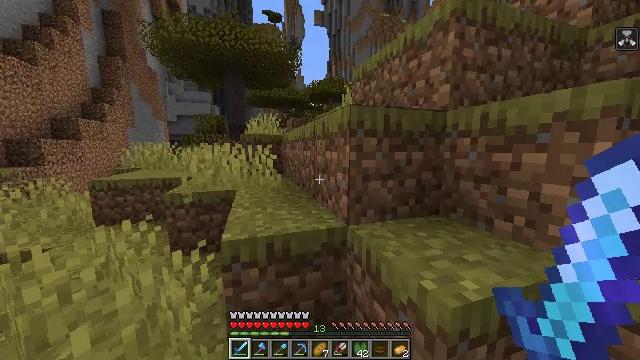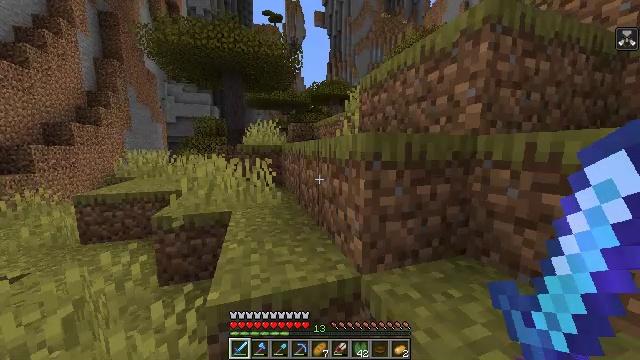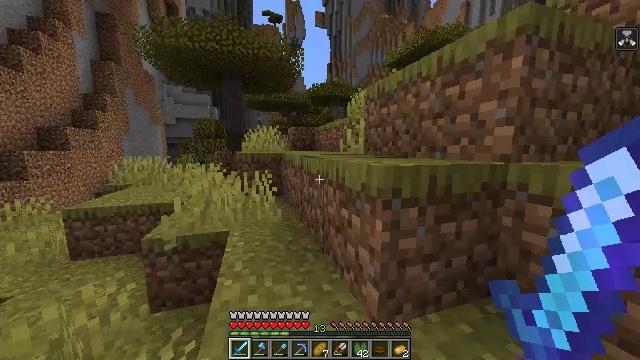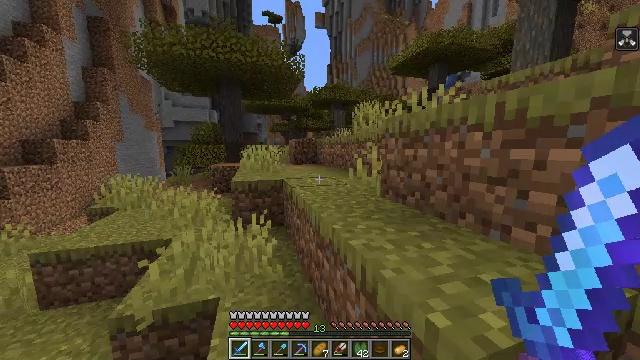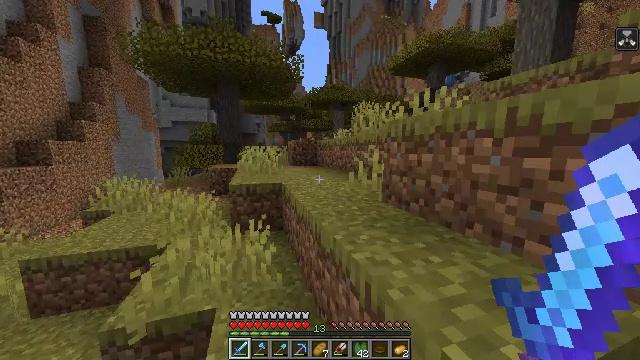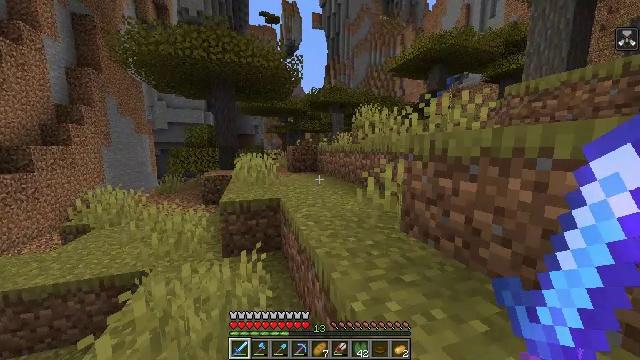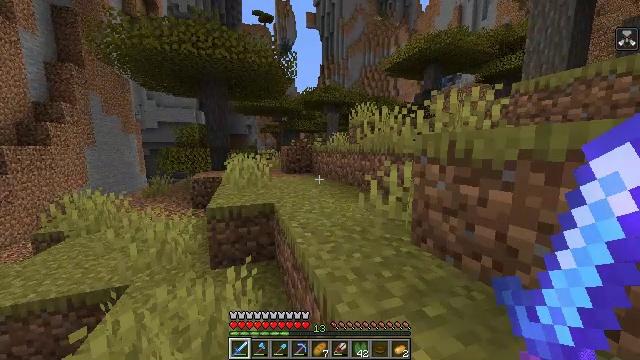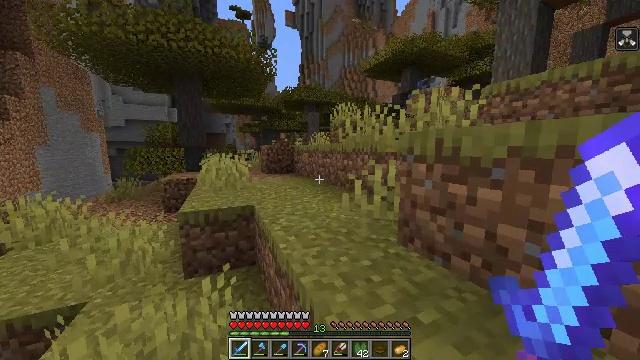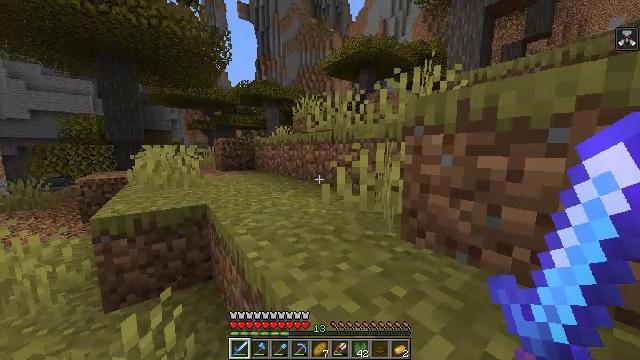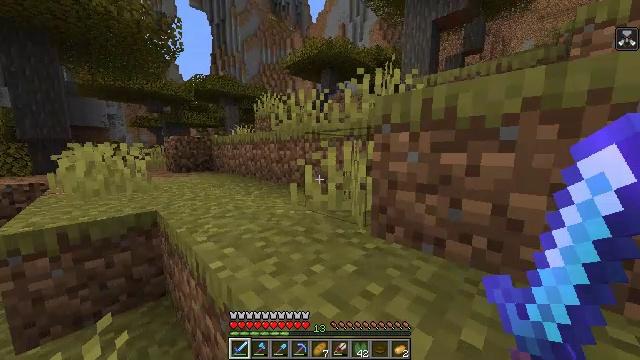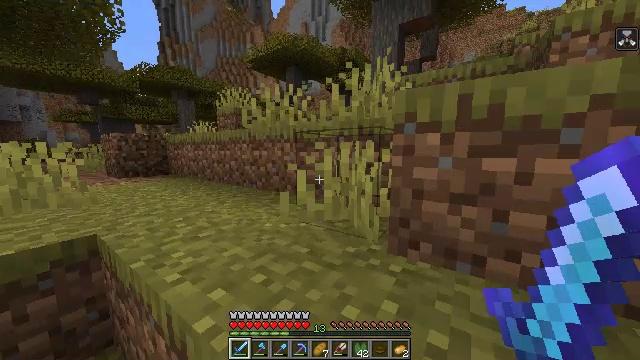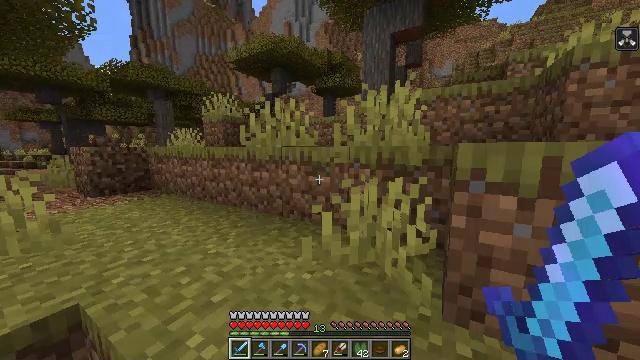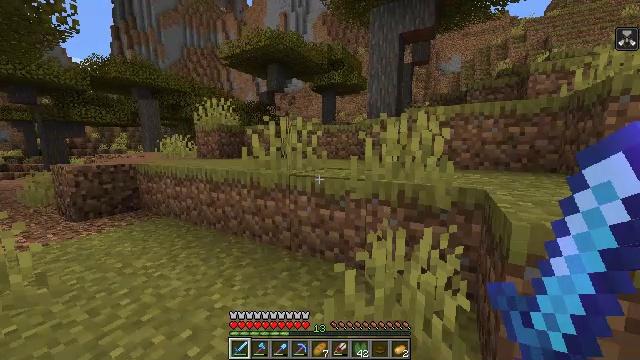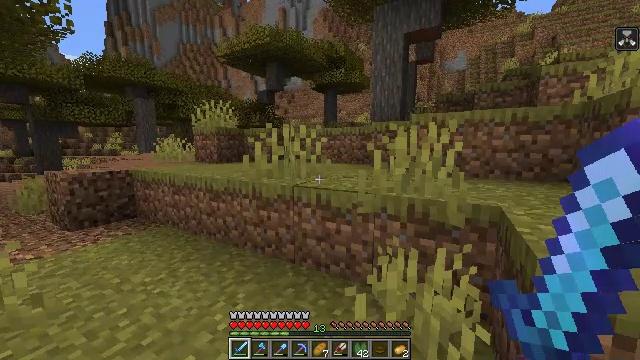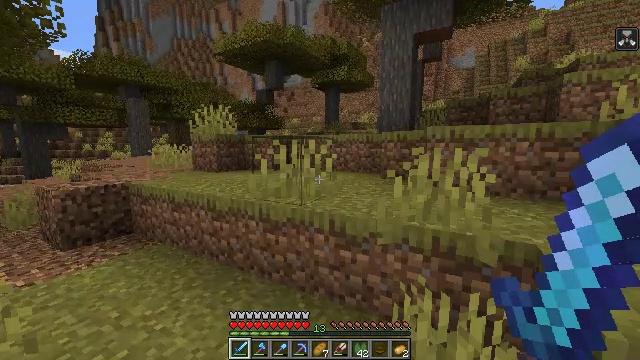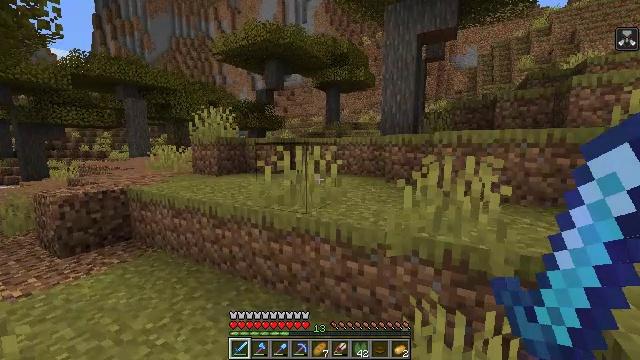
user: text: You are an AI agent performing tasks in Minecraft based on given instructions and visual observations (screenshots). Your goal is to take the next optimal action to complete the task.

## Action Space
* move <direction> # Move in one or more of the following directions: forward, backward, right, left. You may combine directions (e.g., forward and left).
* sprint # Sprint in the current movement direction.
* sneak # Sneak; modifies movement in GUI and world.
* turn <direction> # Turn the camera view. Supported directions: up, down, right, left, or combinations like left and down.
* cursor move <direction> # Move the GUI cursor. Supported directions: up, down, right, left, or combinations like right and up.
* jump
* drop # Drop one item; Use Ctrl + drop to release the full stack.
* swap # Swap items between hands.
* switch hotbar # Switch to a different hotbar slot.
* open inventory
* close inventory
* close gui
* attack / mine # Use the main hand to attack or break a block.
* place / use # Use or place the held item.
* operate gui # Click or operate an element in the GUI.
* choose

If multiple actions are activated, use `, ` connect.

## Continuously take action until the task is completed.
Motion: motion action
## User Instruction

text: Drop a bowl.
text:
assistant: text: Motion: move forward, jump
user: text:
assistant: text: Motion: move forward, jump
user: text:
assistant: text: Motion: move forward, jump
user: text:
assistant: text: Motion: move forward, jump
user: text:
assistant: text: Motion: move forward, jump
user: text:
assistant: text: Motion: move forward, turn right, jump
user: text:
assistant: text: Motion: move forward and move left, turn right
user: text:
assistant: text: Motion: move forward and move left, turn right
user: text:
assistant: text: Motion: move forward and move left, turn right
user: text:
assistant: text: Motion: move forward and move left, turn right
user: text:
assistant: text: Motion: move forward, turn right, jump
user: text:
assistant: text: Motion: move forward, jump
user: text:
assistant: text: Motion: move forward, jump
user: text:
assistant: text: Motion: move forward, jump
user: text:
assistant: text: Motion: move forward, jump
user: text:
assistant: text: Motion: move forward
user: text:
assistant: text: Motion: move forward
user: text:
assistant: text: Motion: move forward, turn left
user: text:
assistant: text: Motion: move forward, turn left
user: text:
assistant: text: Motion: turn left
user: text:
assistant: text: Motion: turn left
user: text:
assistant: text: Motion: move forward
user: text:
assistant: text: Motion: move forward
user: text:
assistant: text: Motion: move forward
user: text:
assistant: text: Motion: turn left
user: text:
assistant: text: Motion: move forward, turn left
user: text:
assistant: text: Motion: move forward, turn left
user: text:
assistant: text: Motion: move forward, turn left
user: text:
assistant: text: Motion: move forward
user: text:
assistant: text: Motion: move forward